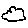
Label: cloud